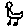
Label: bird